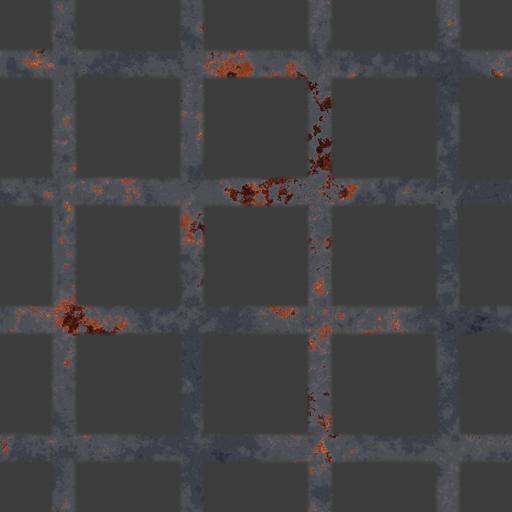
Tags: metal walkway steel